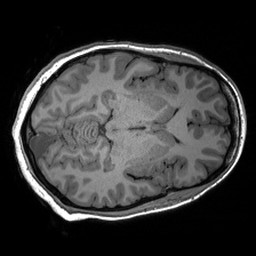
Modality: T1w
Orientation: axial
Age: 26
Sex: female
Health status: healthy
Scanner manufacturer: siemens
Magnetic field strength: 3 T
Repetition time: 2.53 s
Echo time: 0.00288 s